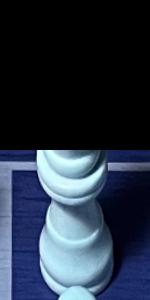
Label: King_White